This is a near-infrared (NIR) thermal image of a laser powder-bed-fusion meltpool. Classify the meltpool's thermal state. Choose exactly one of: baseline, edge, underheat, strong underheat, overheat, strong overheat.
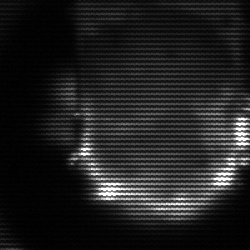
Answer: baseline